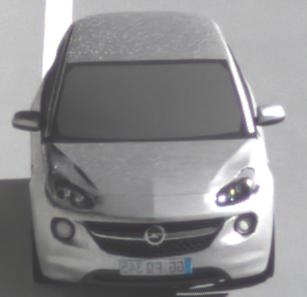
Make: Opel
Model: ADAM 1.2
Detailed model: ADAM
Model produced from: 2013/01
Model produced until: 2014/11
Doors: 3
Color: white
Road condition: dry road
Daytime: morning or afternoon
Contrast: high contrast